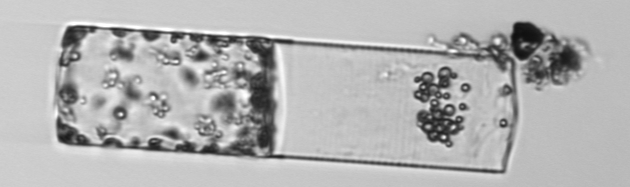
Label: Guinardia_flaccida